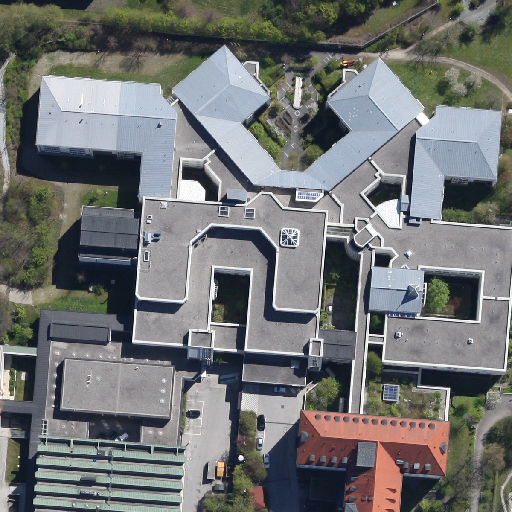
Referring expression: road